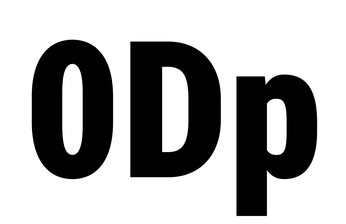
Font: Roboto_Condensed_Black